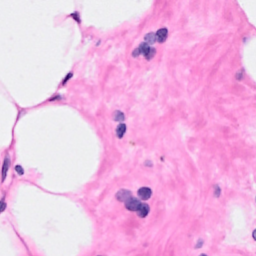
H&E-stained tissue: Breast